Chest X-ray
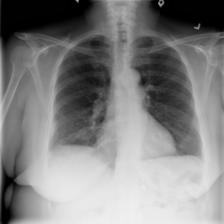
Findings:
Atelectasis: negative
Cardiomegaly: negative
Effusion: negative
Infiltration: negative
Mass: negative
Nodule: negative
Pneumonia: negative
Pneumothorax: negative
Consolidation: negative
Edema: negative
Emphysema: negative
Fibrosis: negative
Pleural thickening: negative
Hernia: negative